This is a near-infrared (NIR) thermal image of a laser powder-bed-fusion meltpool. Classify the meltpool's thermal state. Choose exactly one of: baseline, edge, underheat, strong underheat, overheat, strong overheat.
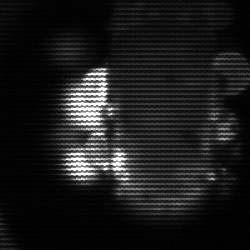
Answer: strong underheat